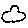
Label: cloud